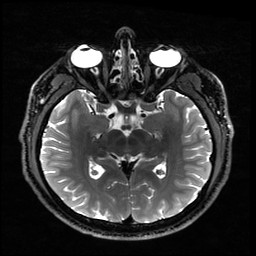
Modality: T2w
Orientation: sagittal